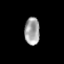
Tissue: skin
Cell type: Epithelial cells
Senescence score: 0.2576
Nuclear area (px): 407
Mean DAPI intensity: 162.226